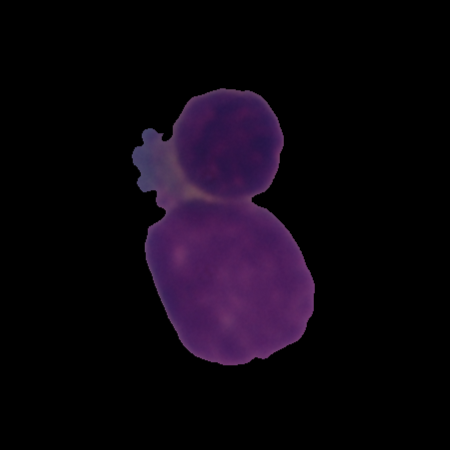
Label: healthy